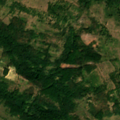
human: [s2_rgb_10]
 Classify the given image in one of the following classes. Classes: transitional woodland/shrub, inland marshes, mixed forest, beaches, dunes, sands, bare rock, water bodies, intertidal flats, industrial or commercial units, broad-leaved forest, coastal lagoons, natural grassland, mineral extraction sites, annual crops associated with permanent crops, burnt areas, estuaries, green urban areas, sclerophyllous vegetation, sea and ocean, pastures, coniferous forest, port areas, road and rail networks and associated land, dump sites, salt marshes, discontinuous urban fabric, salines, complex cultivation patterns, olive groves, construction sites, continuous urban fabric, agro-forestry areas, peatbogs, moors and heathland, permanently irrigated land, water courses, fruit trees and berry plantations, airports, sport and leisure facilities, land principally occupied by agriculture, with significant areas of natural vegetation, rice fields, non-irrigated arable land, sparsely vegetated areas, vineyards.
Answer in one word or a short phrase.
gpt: complex cultivation patterns, land principally occupied by agriculture, with significant areas of natural vegetation, broad-leaved forest